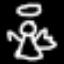
Label: angel